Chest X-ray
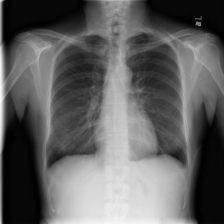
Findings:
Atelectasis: negative
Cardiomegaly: negative
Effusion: negative
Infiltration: negative
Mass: negative
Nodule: negative
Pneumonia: negative
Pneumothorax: negative
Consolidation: negative
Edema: negative
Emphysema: negative
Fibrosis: negative
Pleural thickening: negative
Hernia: negative